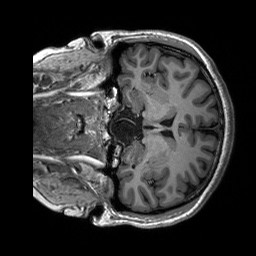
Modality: T1w
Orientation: coronal
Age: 24
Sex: female
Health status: healthy
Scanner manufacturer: siemens
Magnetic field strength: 3 T
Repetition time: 2.53 s
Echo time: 0.00227 s